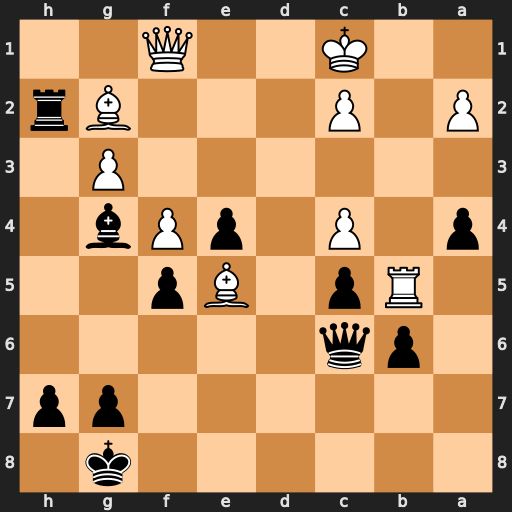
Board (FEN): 6k1/6pp/1pq5/1Rp1Bp2/p1P1pPb1/6P1/P1P3Br/2K2Q2
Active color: b
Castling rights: -
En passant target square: -
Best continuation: Bf3 Rxb6 Qxb6